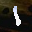
Label: 1